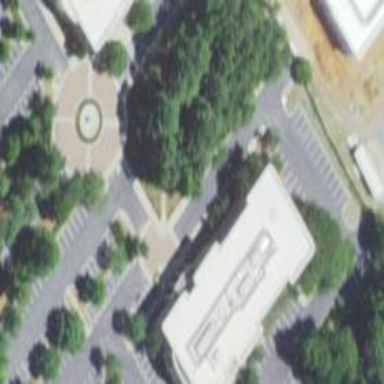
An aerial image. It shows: Office building.